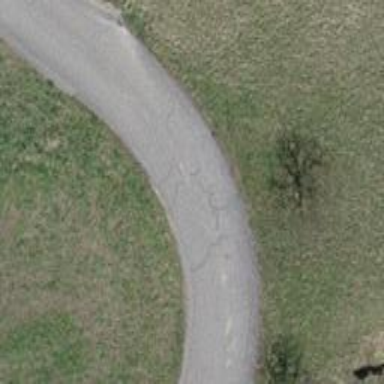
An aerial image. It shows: Paved track with grade 1 tracktype.